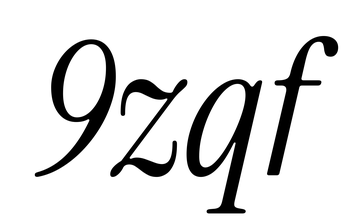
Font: InstrumentSerif-Italic